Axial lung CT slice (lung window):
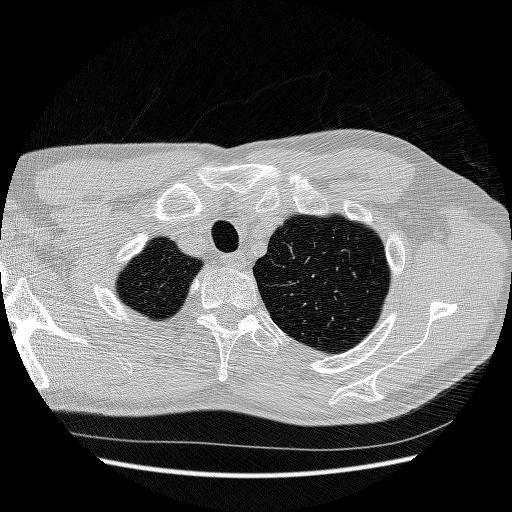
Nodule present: no